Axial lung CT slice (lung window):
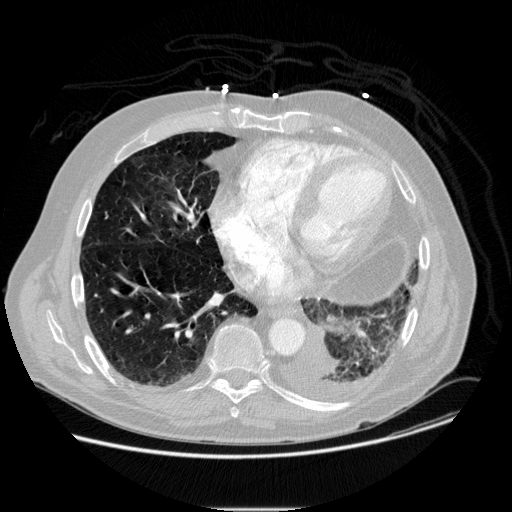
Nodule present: no